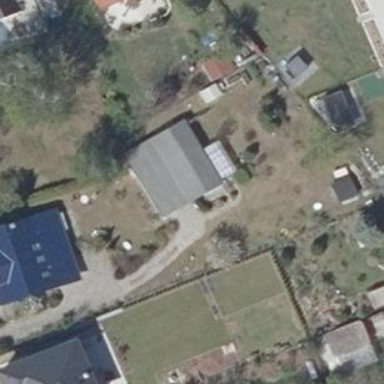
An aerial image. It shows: Detached building.